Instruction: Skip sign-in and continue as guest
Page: checkout
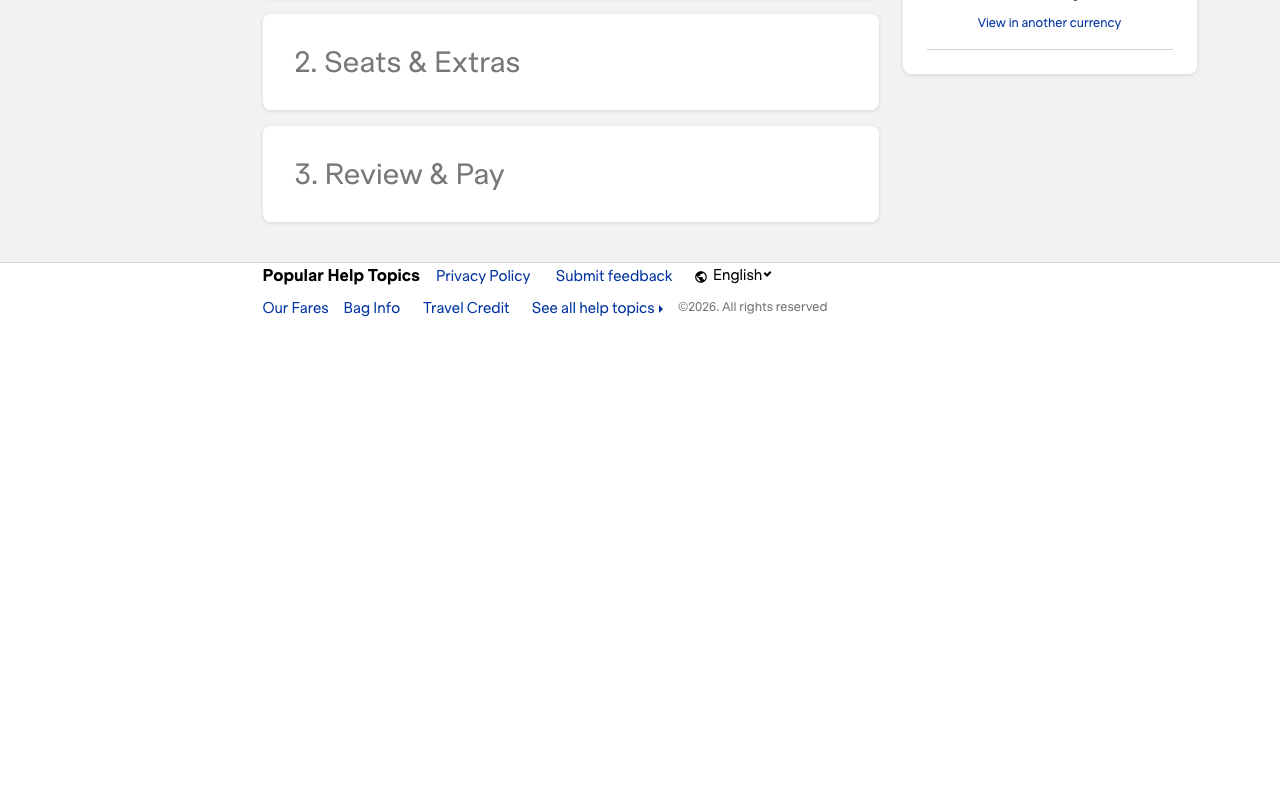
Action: click